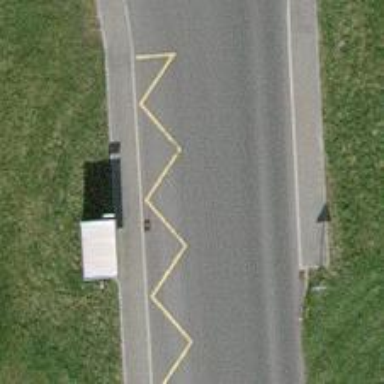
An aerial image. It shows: Public transport stop position.